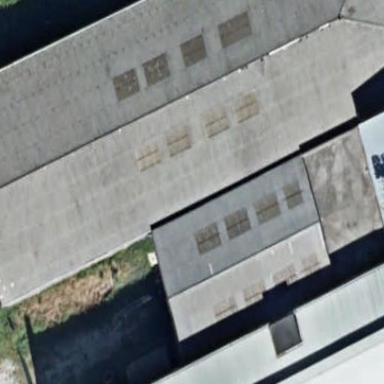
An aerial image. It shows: Industrial building.